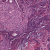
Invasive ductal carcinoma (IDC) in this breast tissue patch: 1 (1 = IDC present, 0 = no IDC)